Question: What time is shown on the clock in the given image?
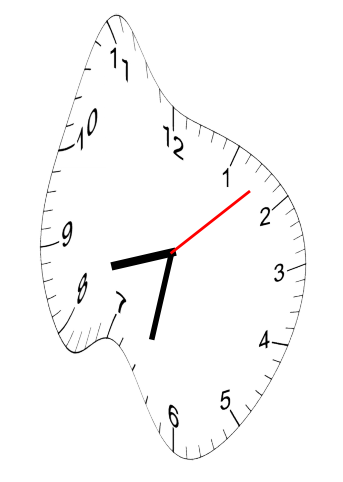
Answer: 08:32:08